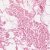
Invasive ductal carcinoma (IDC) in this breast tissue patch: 0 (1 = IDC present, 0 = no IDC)